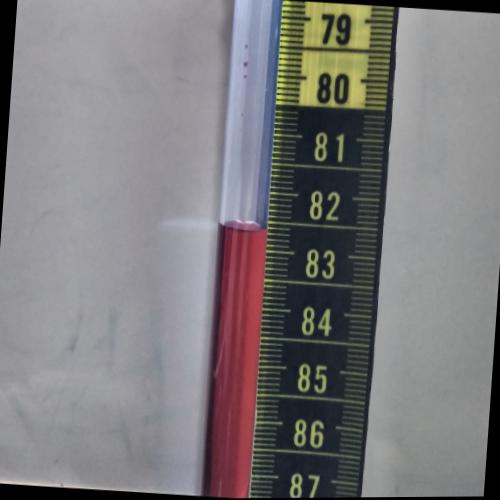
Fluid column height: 82.7 cm